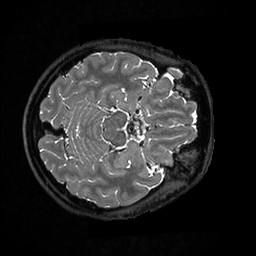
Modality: T2w
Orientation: axial
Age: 41
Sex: female
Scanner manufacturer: ge
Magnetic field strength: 3 T
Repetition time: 3.202 s
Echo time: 0.06575 s